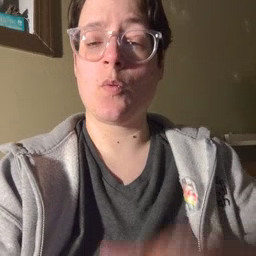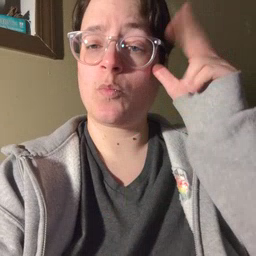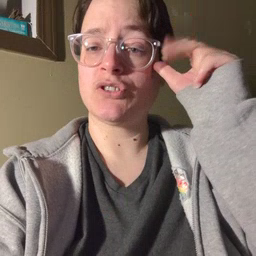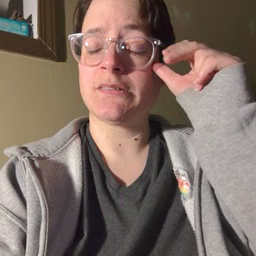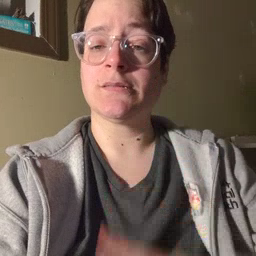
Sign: horse